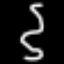
Label: squiggle